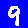
Digit: 9